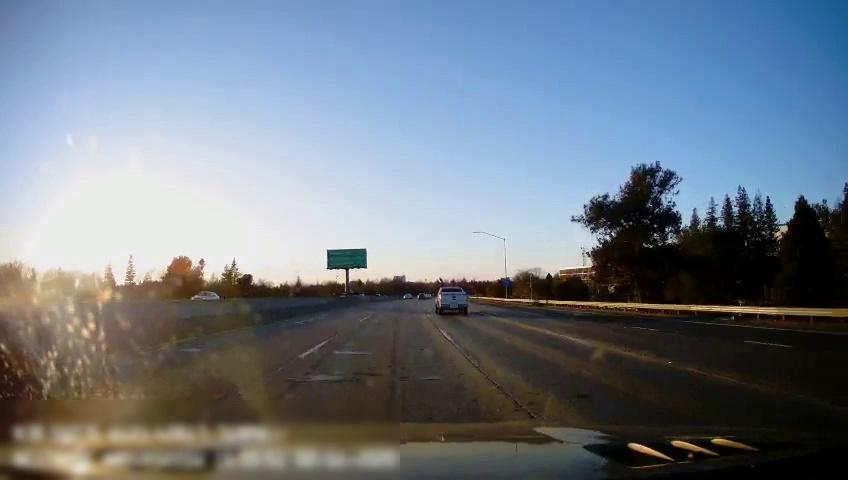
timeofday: Day
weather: Sunny
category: Drivable Space
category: Vehicles | Truck
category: Vehicles | Car
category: Vehicles | Car
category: Vehicles | Car
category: Lanes | Alternate Lane
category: Lanes | Alternate Lane
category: Lanes | Current Lane
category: Lanes | Current Lane
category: Lanes | Alternate Lane
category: Lanes | Alternate Lane
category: Traffic | Signs
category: Traffic | Lights